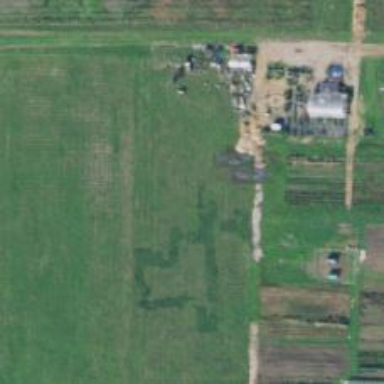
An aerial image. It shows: Historic maze.